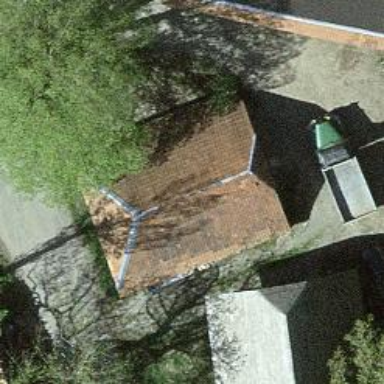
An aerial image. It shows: Barn.